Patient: sex F, age 19
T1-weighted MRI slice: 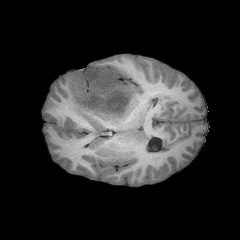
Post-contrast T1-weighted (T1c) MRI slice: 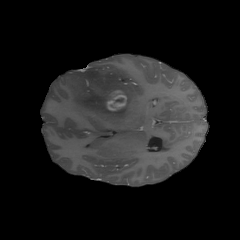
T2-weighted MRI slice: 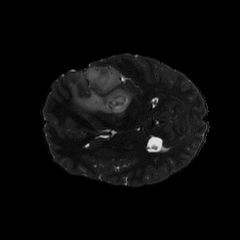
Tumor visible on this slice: yes
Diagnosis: Astrocytoma, IDH-mutant
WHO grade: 4